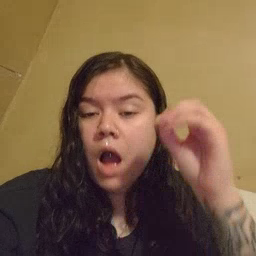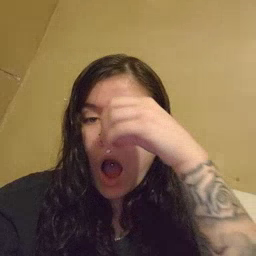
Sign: owl